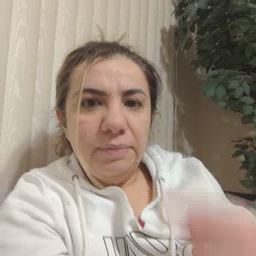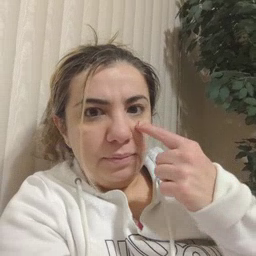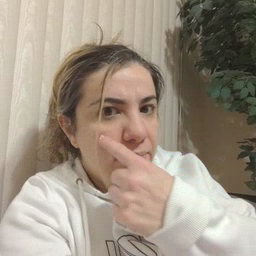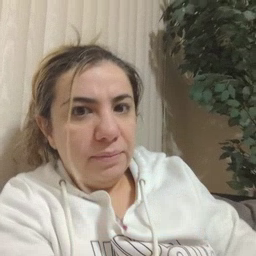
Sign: eye